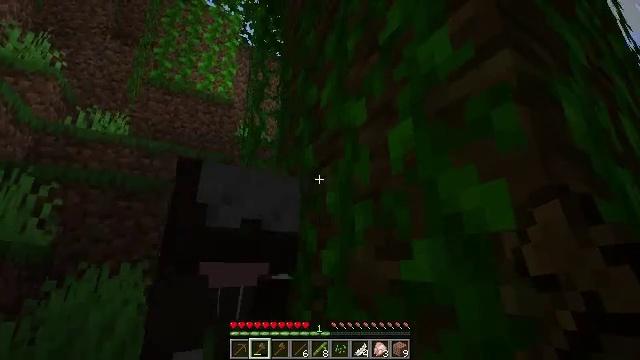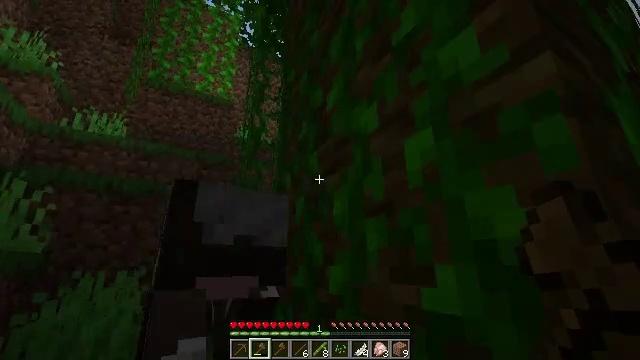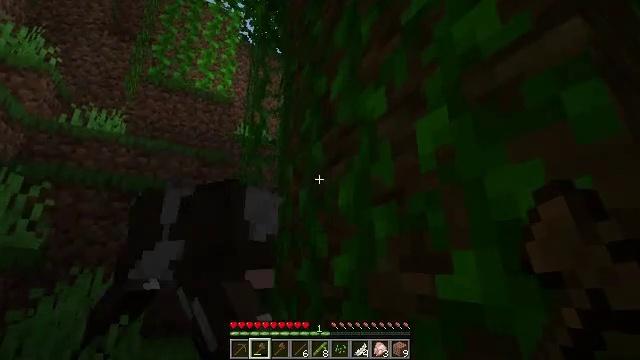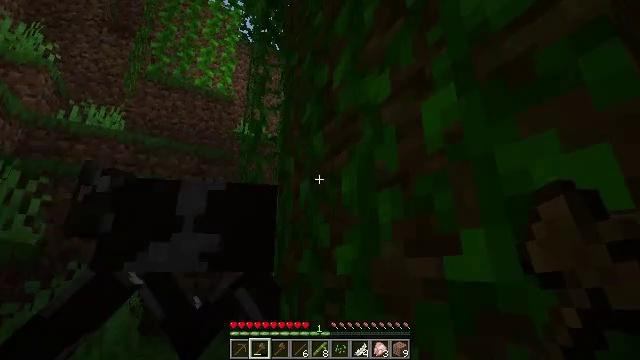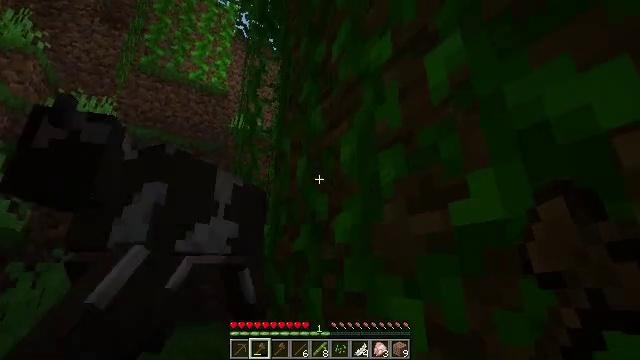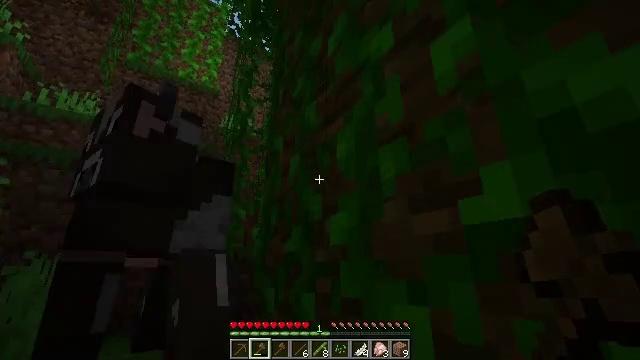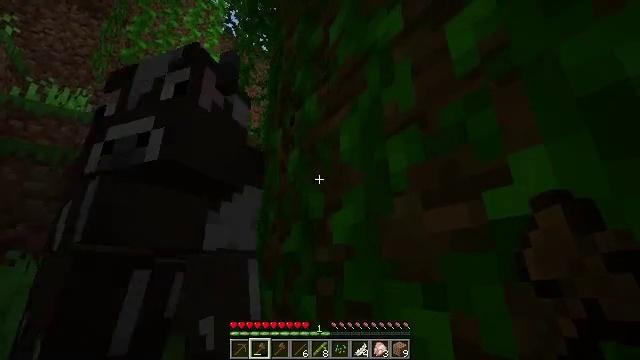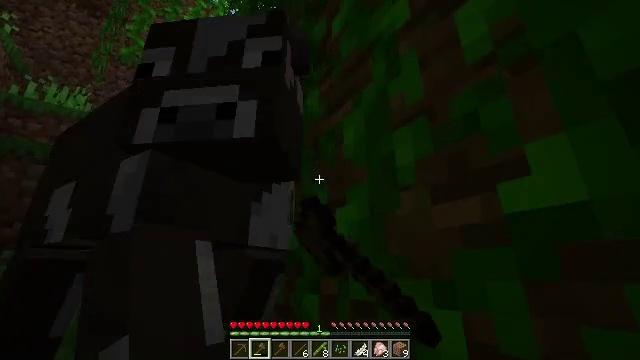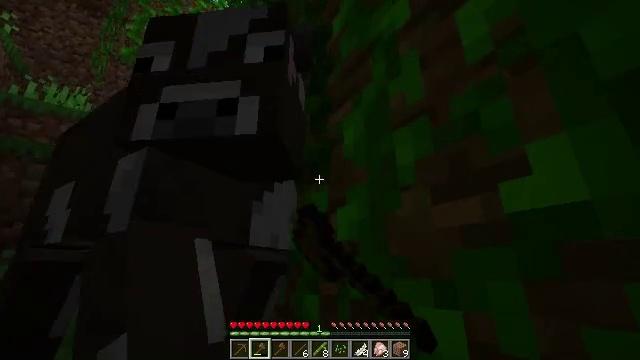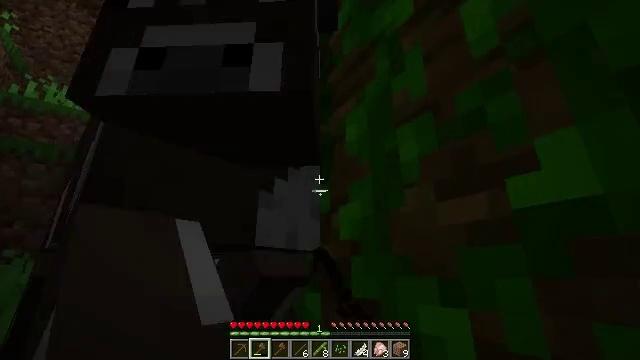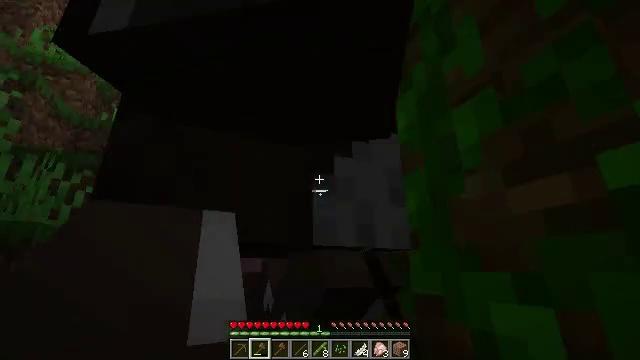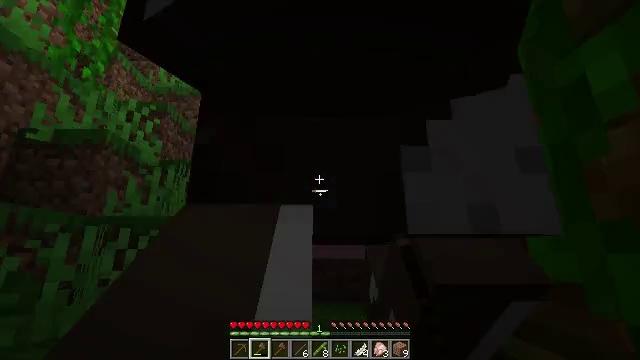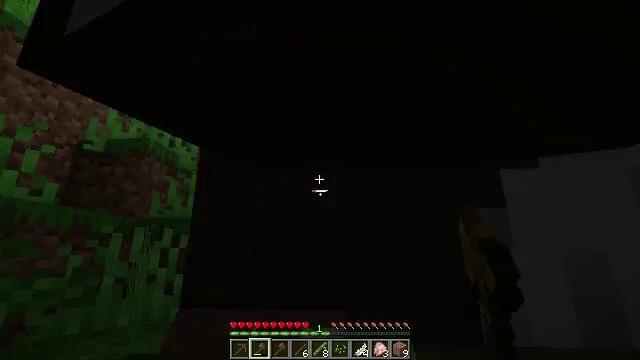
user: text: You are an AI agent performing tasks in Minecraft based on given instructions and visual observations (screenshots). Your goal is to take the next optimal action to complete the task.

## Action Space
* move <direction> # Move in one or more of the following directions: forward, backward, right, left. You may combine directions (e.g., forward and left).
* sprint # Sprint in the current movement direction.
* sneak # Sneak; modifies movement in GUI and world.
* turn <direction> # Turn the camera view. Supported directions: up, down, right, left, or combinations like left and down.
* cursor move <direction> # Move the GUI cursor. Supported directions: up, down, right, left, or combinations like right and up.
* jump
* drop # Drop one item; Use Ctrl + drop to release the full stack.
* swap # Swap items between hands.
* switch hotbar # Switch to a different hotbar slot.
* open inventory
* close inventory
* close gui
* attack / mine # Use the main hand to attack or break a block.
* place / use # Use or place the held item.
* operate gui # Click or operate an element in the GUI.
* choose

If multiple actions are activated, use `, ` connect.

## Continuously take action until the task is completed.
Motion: motion action
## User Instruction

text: Remove and gather vines.
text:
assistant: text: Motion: move forward
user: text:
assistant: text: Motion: move forward
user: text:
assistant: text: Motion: move forward
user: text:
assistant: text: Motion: turn right
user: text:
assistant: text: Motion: turn right
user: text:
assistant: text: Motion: attack / mine
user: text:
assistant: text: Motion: attack / mine
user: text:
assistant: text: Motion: attack / mine
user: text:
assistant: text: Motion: attack / mine
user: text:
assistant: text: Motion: turn left
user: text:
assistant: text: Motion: turn left and down
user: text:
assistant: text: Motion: turn left
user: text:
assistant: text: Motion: attack / mine